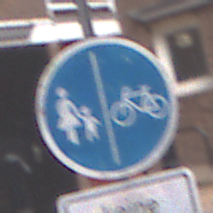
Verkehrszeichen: GetrennterRadUndGehwegRadwegRechts
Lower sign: HinweisDurchVerbaleAngabe4
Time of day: MorningAfternoon
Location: Outdoor (Urban)
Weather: Overcast
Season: NotSpecified
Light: Natural